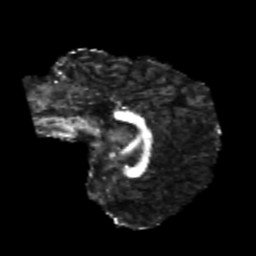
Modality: FA
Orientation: sagittal
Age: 21
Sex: male
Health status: healthy
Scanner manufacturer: philips
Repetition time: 7.389 s
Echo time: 0.08599 s